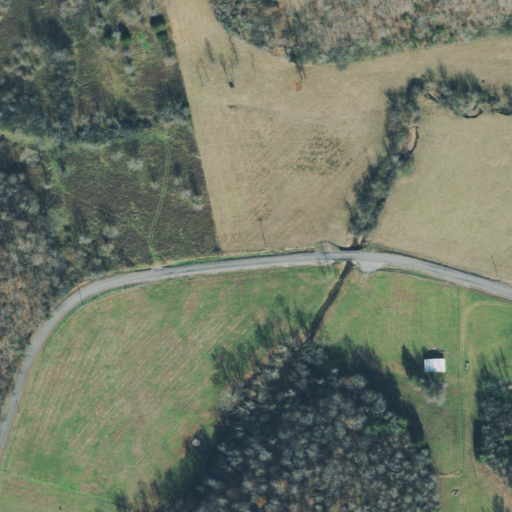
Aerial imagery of valley in Tennessee named Teal Hollow containing shrub, deciduous forest, open development, pasture, grassland, and low intensity development